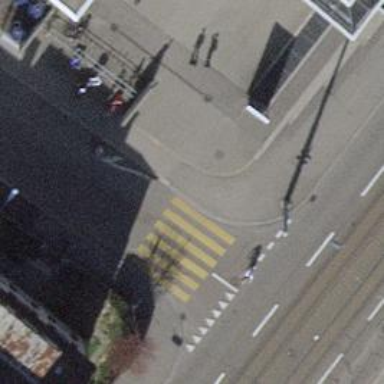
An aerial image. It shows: Uncontrolled zebra crossing with zebra markings.